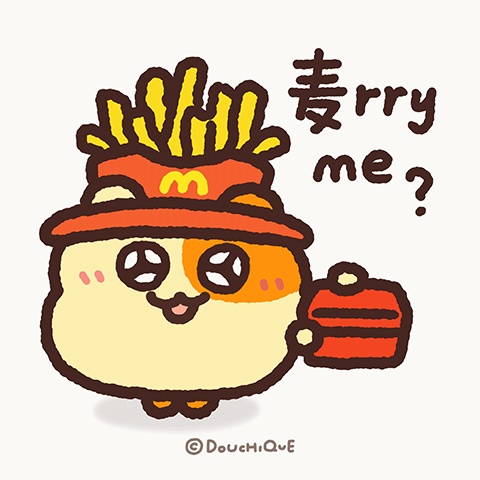
Label: others